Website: lowes
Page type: customer-info-address
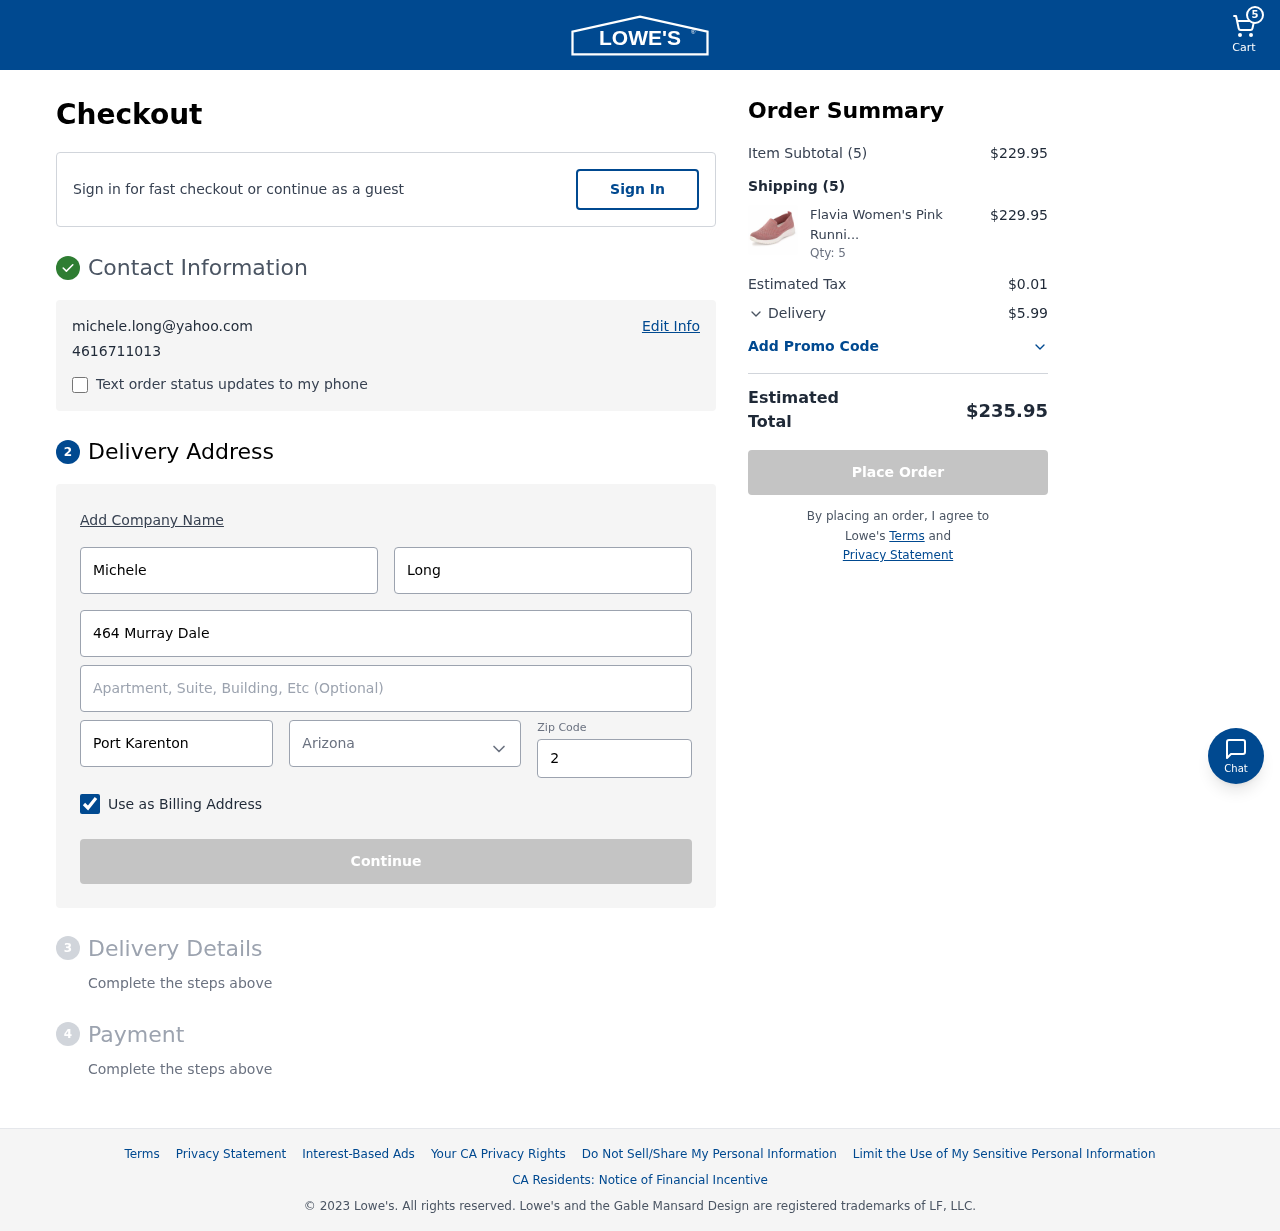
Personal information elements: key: PII_CITY
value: Port Karenton
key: PII_EMAIL
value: michele.long@yahoo.com
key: PII_FIRSTNAME
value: Michele
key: PII_LASTNAME
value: Long
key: PII_PHONE
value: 4616711013
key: PII_POSTCODE
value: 27721
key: PII_STATE
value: Arizona
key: PII_STREET
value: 464 Murray Dale
Product elements: key: PRODUCT1_NAME
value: Flavia Women's Pink Running Shoes-5 UK (37 EU) (6 US) (FKT/ST-1904/NVY)
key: PRODUCT1_QUANTITY
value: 5
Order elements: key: ORDER_NUM_ITEMS
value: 5
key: ORDER_SUBTOTAL
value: $229.95
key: ORDER_NUM_ITEMS2
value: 5
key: ORDER_SUBTOTAL2
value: $229.95
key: ORDER_TAX
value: $0.01
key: ORDER_SHIPPING_COST
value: $5.99
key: ORDER_TOTAL
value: $235.95